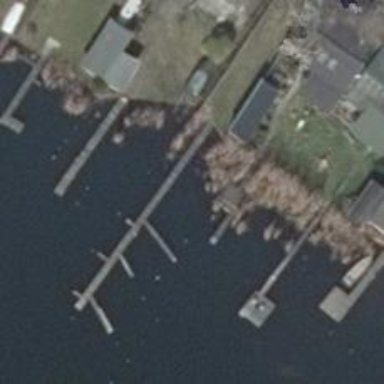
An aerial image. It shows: Man-made pier.